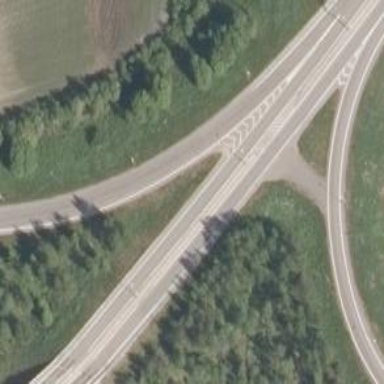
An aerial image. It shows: Asphalt trunk link motorway.